Interaction volume radius: 5 \u00c5
Interaction volume height: 50 \u00c5
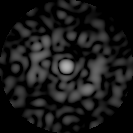
Disorder parameter: 0.8469